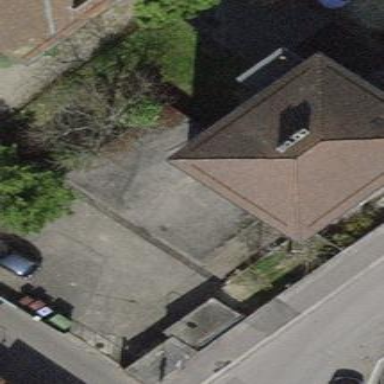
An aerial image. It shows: Group of garages.